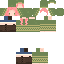
A female human skin with medium skin, wearing brown long hair dressed in a green hoodie and brown pants, featuring a closed mouth.